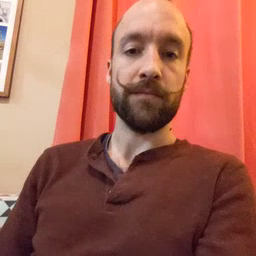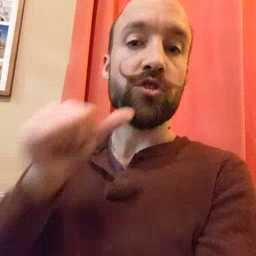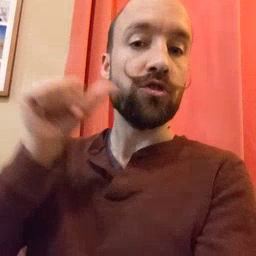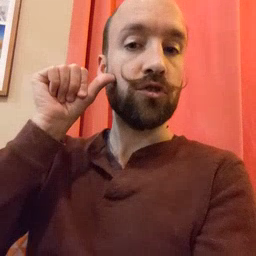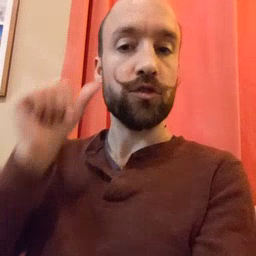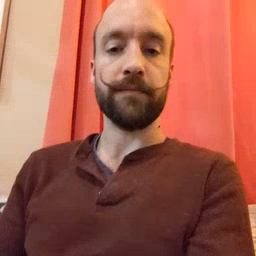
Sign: yesterday